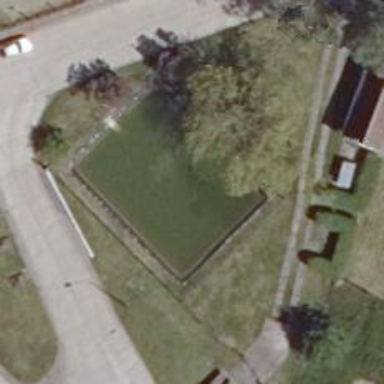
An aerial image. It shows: Fire water pond meant for emergency use.